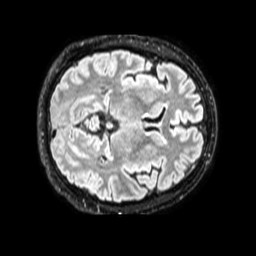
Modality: FLAIR
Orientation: axial
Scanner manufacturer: philips
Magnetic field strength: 1.5 T
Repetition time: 4.8 s
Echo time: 0.3364 s